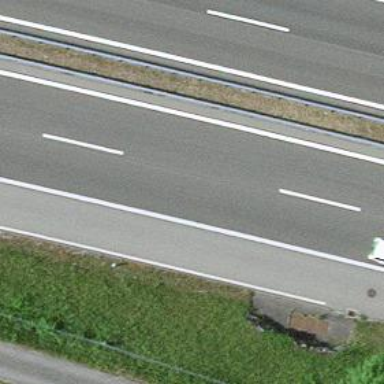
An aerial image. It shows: Asphalt motorway.